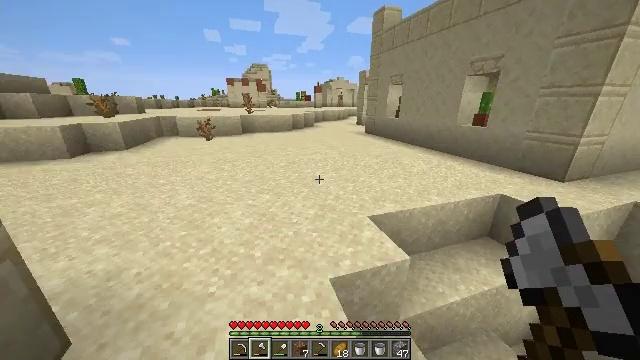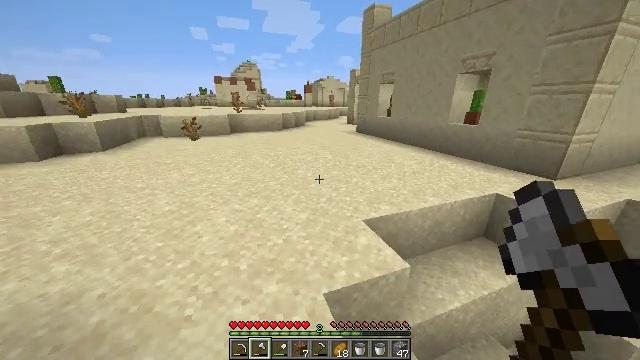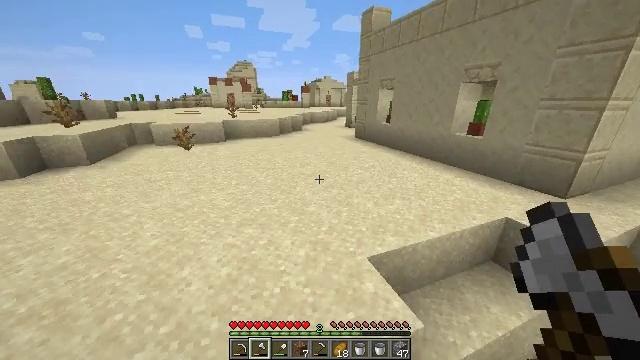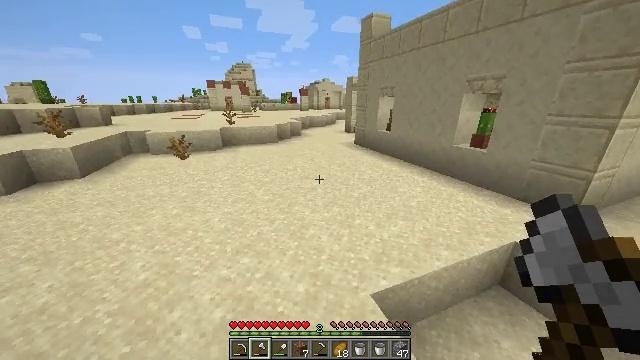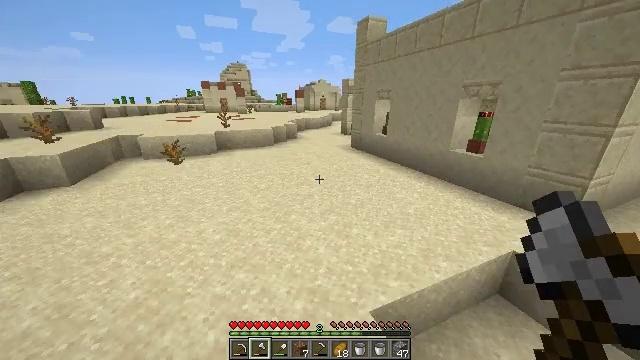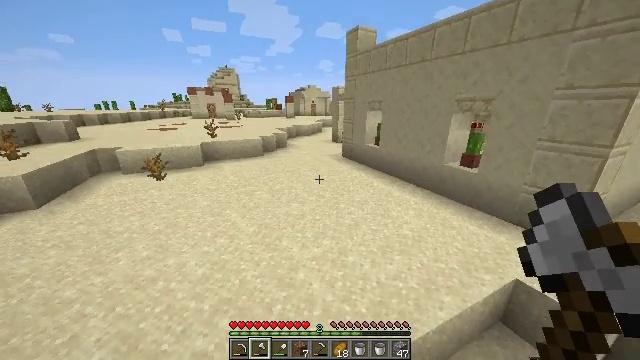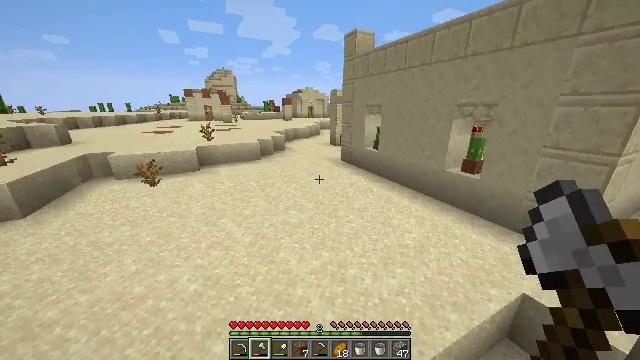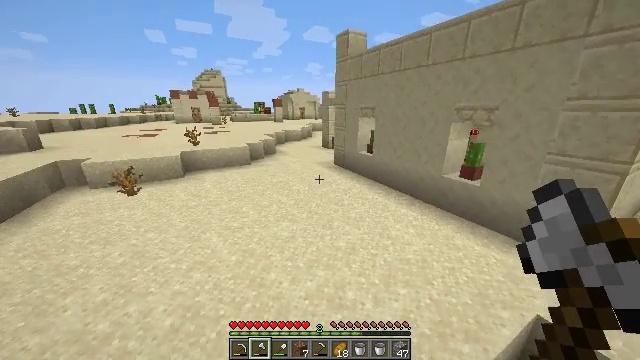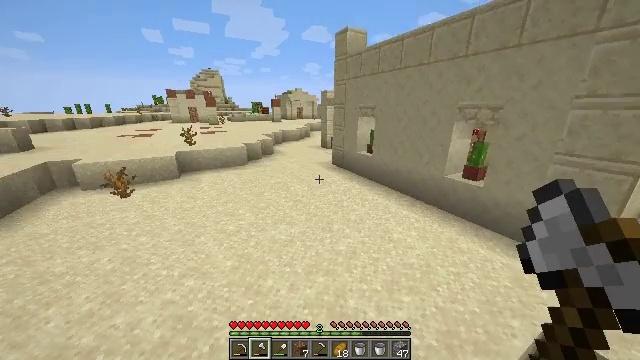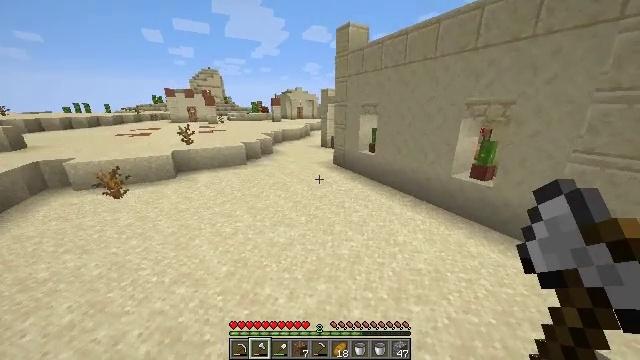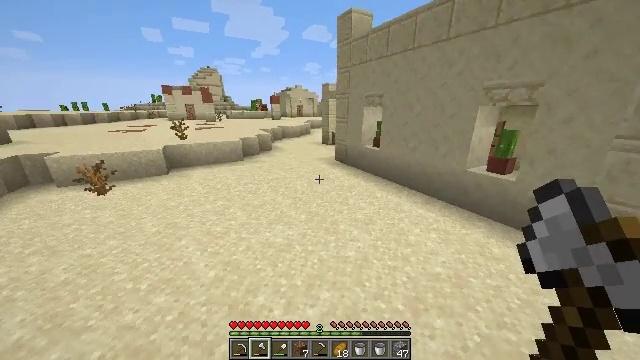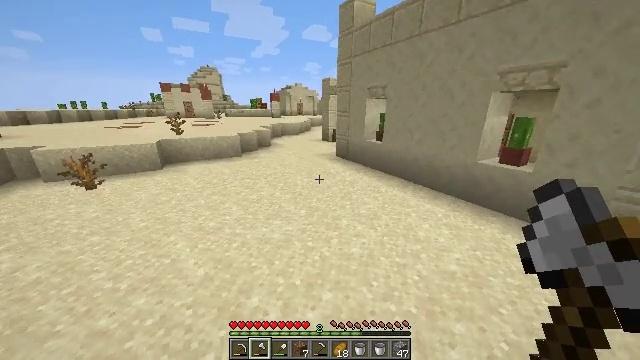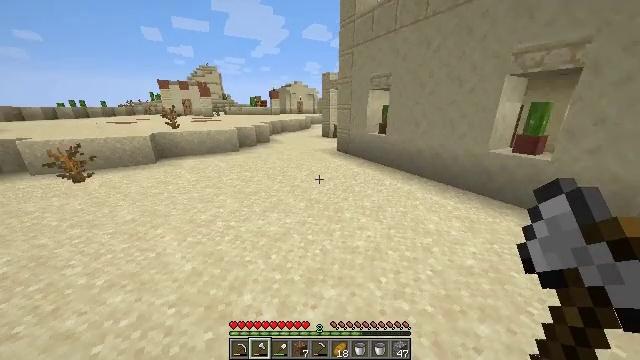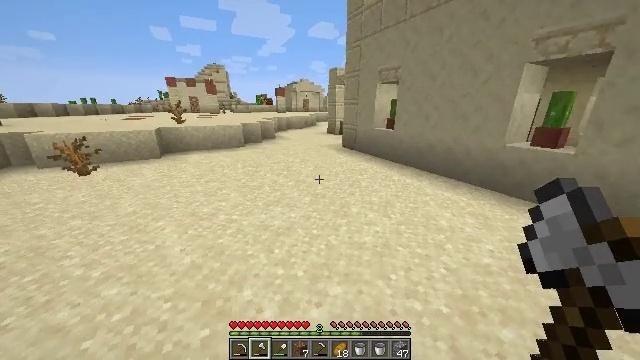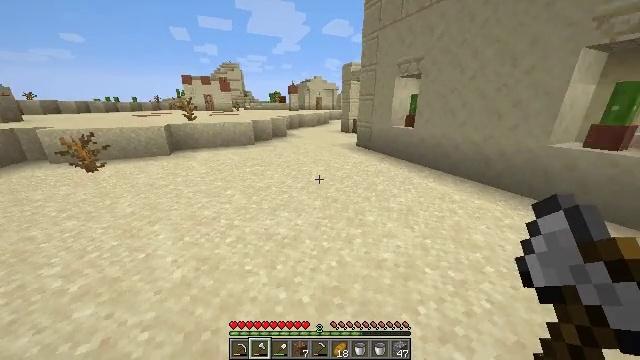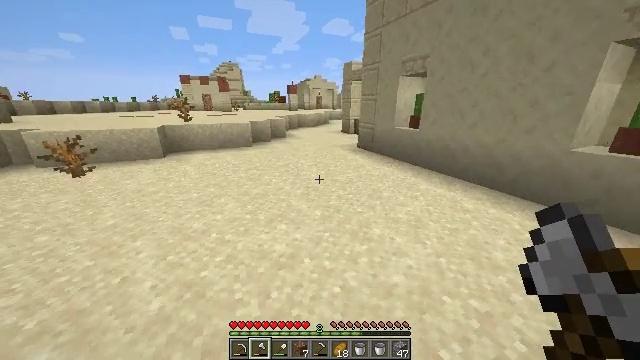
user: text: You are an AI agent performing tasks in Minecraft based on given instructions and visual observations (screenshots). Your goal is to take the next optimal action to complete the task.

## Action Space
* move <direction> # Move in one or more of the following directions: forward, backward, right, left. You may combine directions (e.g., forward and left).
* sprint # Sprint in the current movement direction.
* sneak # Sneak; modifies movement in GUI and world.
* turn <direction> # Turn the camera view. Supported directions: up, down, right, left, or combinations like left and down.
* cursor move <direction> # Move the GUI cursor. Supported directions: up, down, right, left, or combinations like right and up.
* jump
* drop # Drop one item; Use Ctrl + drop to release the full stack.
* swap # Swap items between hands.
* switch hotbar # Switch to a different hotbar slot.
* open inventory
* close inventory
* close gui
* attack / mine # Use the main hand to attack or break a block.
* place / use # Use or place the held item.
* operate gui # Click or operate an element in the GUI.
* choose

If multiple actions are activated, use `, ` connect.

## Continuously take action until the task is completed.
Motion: motion action
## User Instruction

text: Take down the wall torch for reuse.
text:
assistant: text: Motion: move forward, sprint, turn right
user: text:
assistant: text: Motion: move forward, sprint, jump
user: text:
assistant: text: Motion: move forward, sprint, jump
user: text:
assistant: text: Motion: move forward, sprint, turn right, jump
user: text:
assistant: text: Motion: move forward, sprint, turn right, jump
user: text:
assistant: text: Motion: move forward, sprint, jump
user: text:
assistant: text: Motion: move forward, sprint, turn right, jump
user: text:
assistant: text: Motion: move forward, sprint
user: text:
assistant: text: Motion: move forward, sprint
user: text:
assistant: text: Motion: move forward, sprint
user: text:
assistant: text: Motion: move forward, sprint
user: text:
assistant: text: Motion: move forward, sprint
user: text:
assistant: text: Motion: move forward, sprint, turn left
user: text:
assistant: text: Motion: move forward, sprint, turn left
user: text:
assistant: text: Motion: move forward, sprint
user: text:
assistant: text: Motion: move forward, sprint
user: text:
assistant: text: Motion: move forward, sprint
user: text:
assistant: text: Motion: move forward, sprint, jump
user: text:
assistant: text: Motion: move forward, sprint, jump
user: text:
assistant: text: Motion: move forward, sprint, jump
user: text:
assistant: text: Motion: move forward, sprint, jump
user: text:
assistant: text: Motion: move forward, sprint, jump
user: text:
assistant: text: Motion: move forward, sprint, jump
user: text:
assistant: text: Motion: move forward, sprint
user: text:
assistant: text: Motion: move forward, sprint
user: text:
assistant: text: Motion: move forward, sprint, turn right
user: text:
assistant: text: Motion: move forward, sprint, turn right
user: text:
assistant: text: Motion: move forward, sprint
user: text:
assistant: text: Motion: move forward, sprint
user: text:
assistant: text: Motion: move forward, sprint